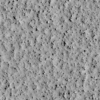
Label: not_dusty